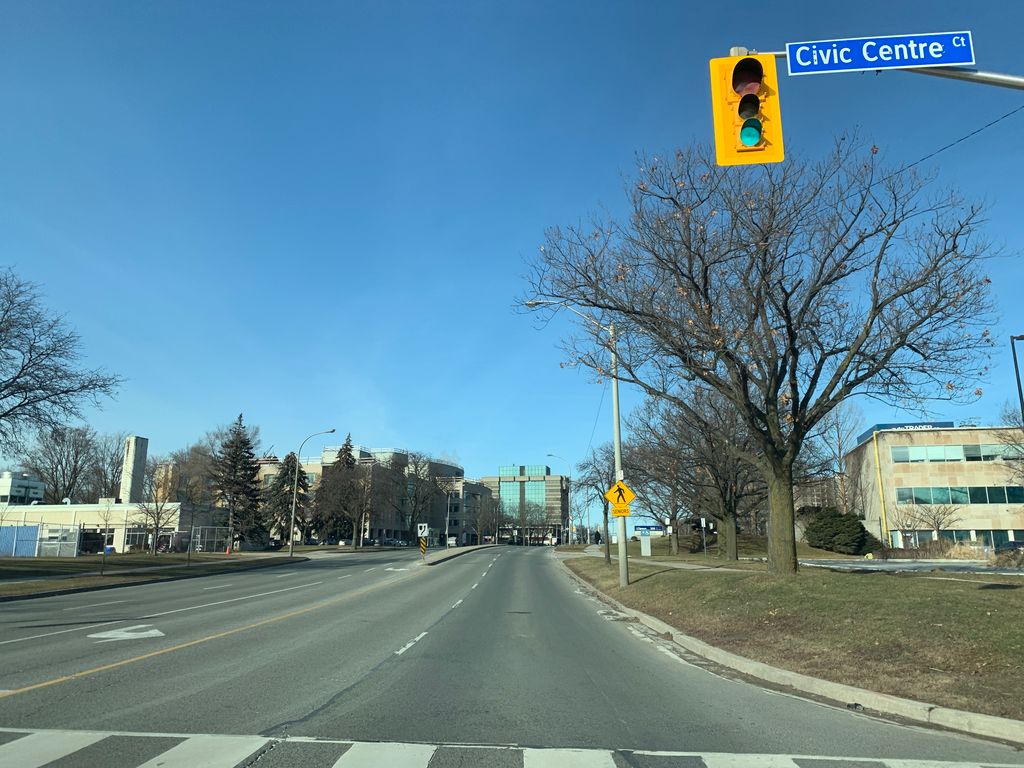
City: toronto